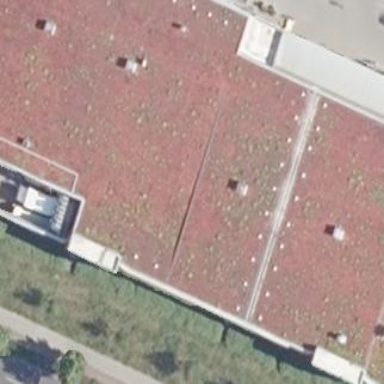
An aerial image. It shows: Flat roof retail building.